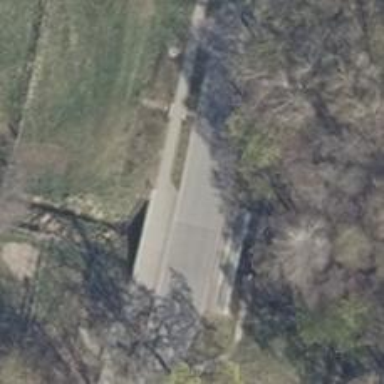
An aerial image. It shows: Residential road on concrete bridge.